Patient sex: M
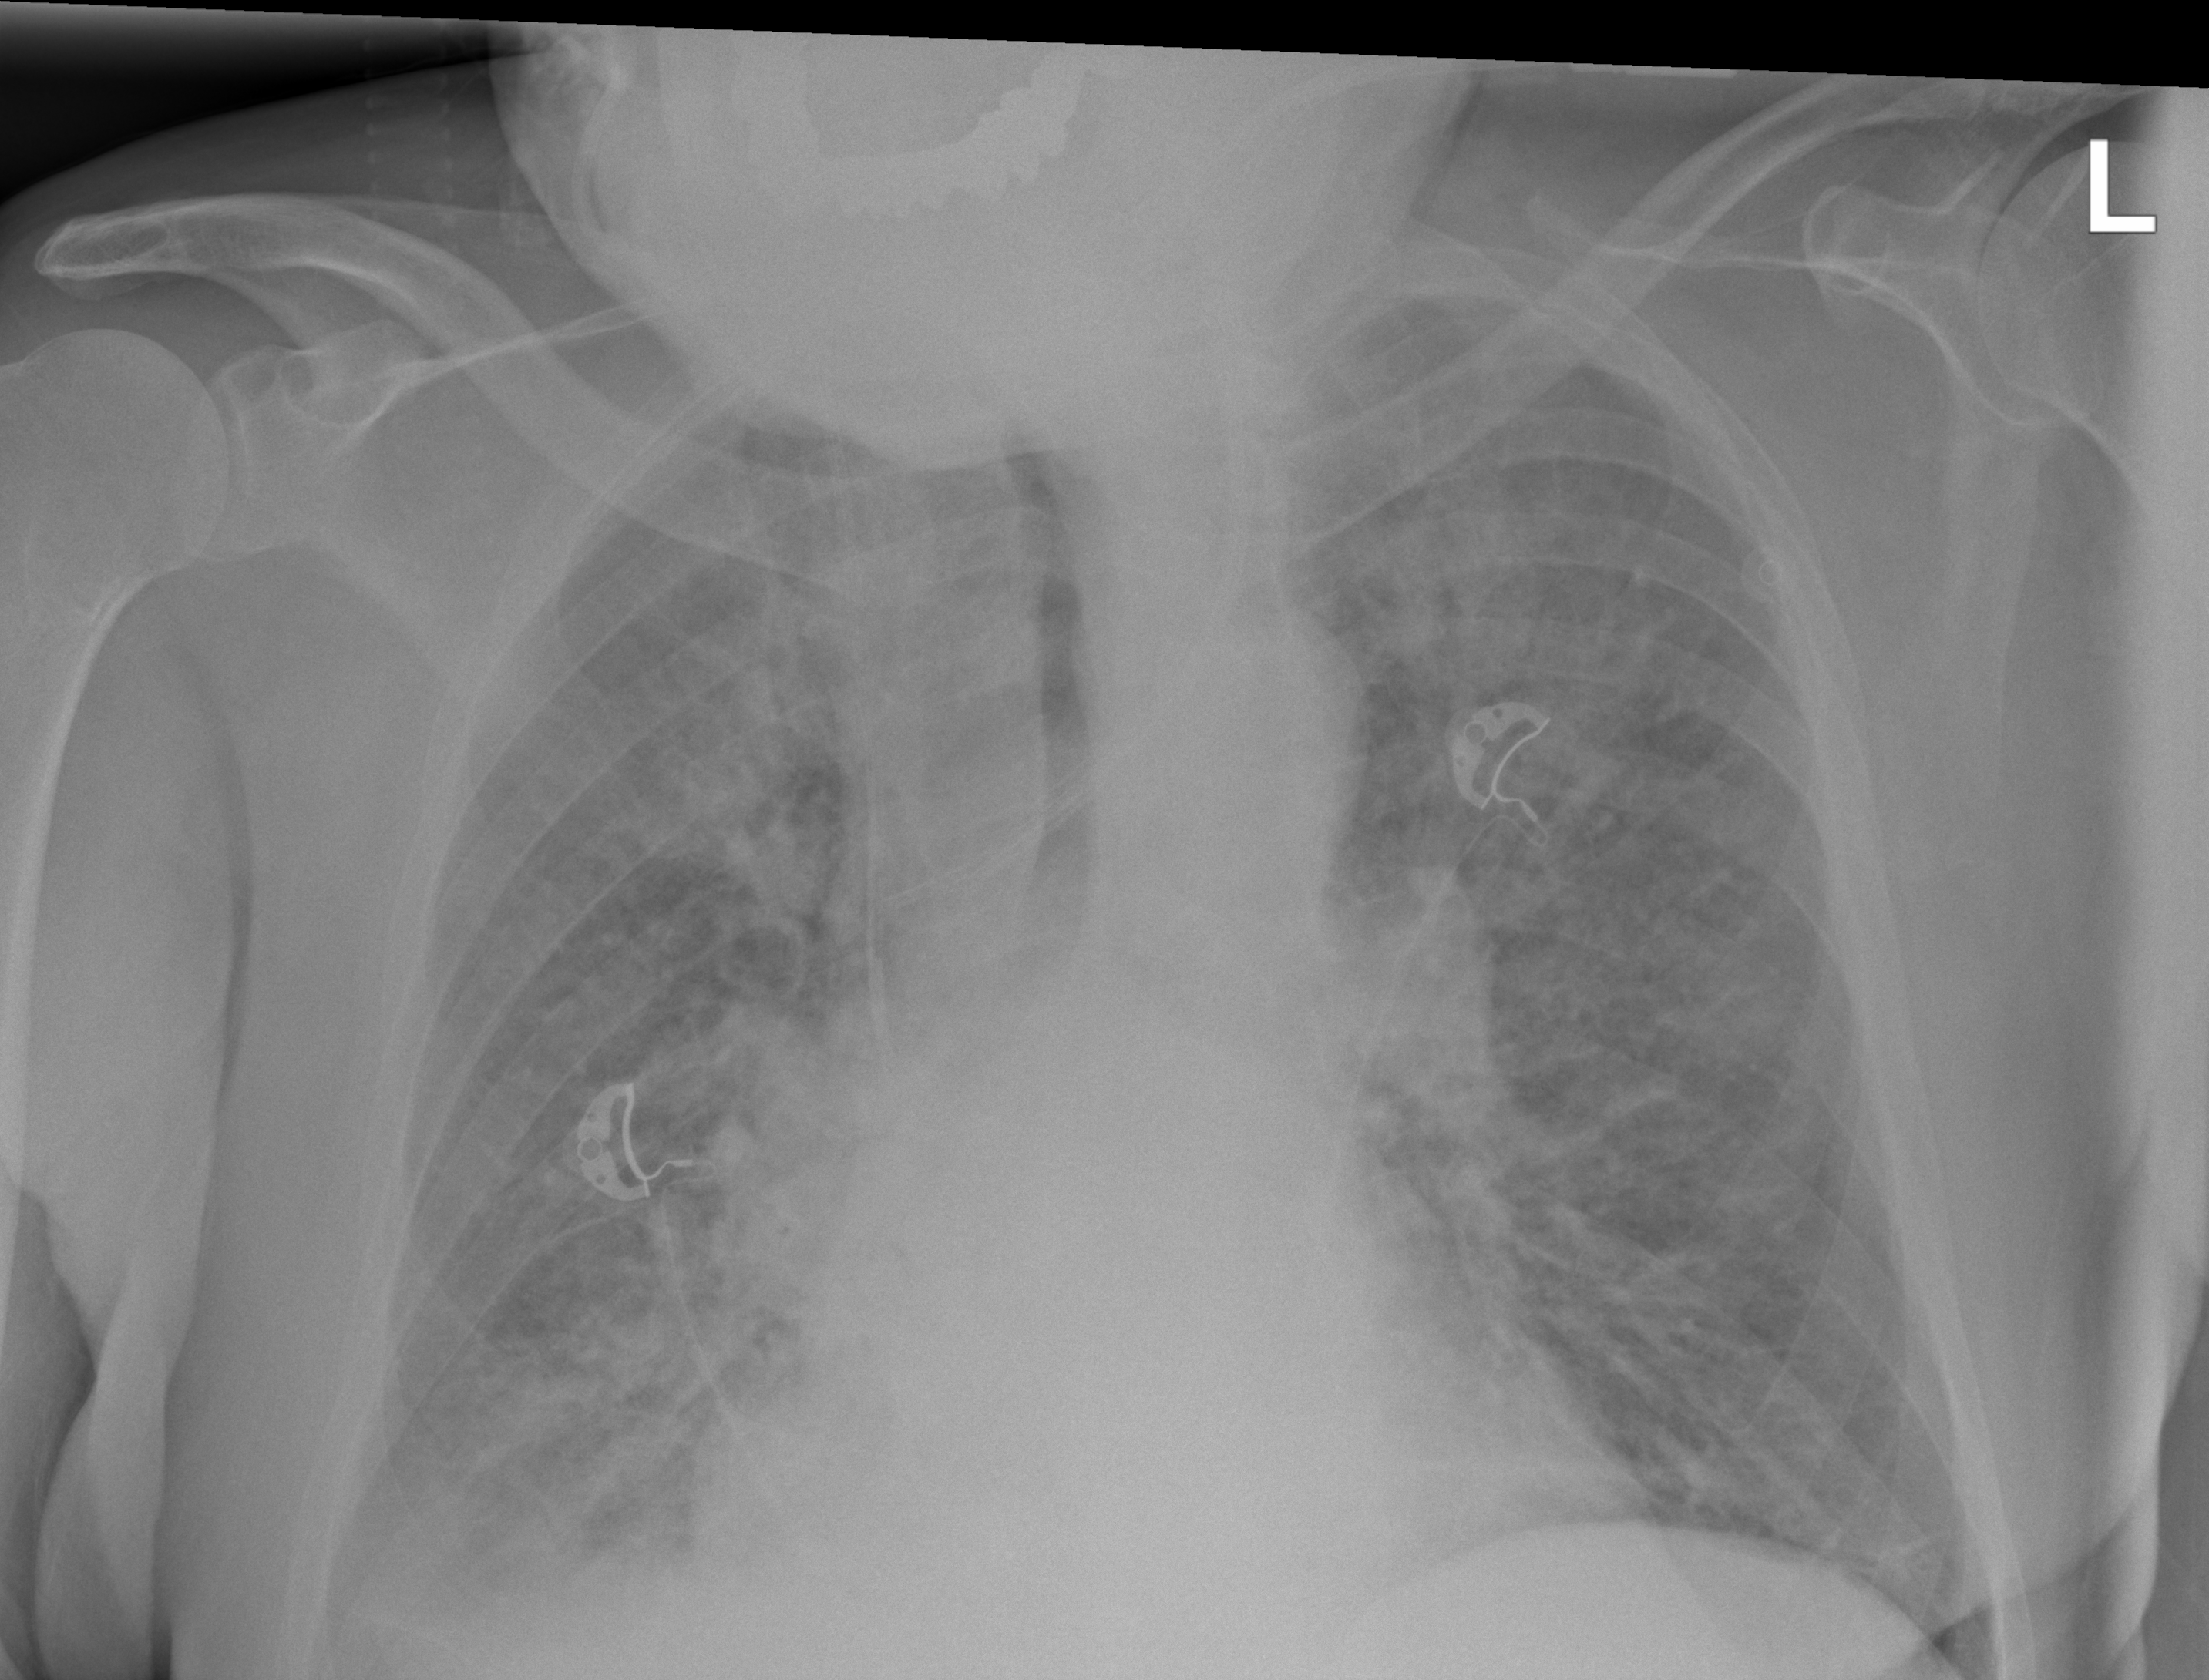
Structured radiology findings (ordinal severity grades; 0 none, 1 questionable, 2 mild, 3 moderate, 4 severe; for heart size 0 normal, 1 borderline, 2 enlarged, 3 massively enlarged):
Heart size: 2
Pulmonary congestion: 2
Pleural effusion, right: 2
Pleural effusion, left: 0
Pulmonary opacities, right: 4
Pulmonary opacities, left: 3
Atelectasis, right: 2
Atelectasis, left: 2